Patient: sex F, age 43
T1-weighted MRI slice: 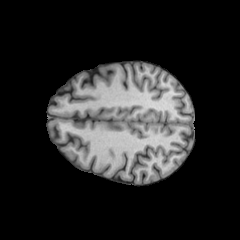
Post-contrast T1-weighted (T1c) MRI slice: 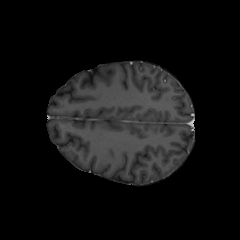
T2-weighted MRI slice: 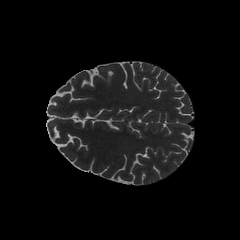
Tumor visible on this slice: no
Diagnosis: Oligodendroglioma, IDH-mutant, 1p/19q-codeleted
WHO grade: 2